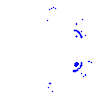
Particle: pion